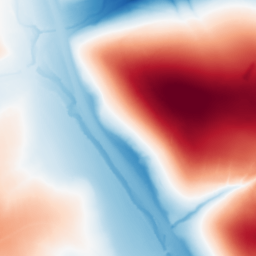
Category: trend_removal
Decomposition family: polynomial_high
Decomposition parameters: degree: 5
Upsampling method: bilinear
Upsampling parameters: scale: 2
Upsampling scale: 2